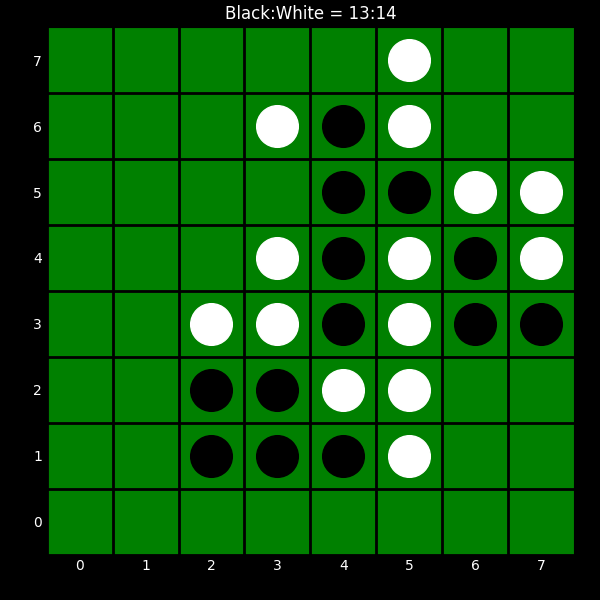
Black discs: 13
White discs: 14